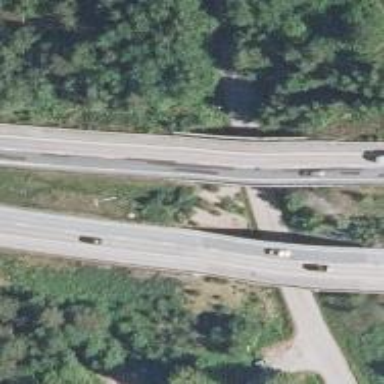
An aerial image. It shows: Motorway bridge with asphalt surface.